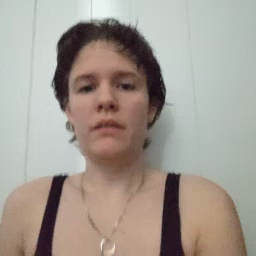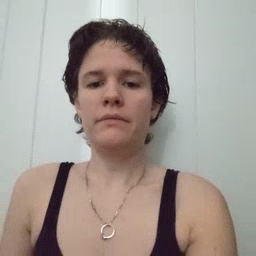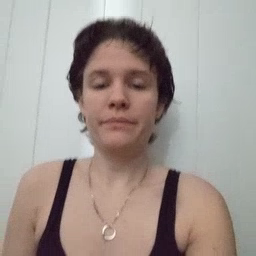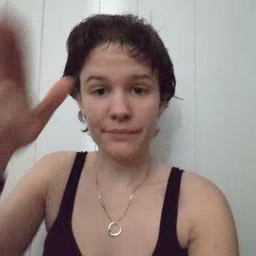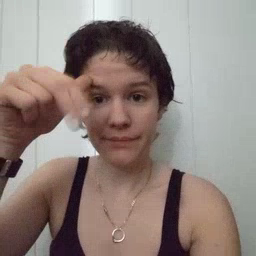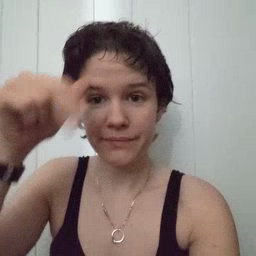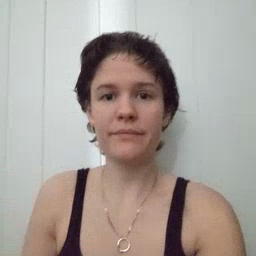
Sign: horse